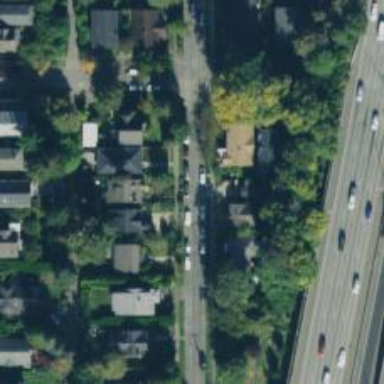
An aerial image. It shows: Residential road with separate sidewalk.